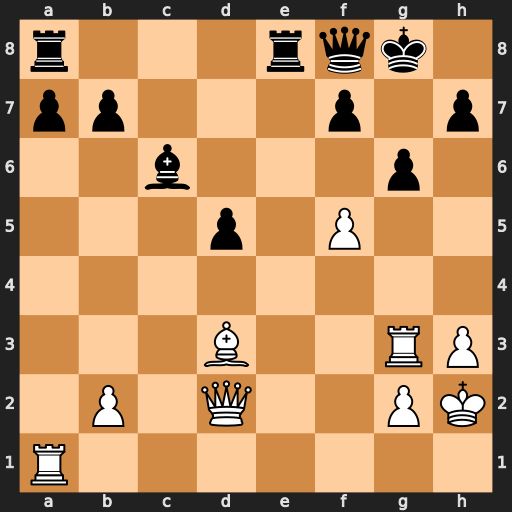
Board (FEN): r3rqk1/pp3p1p/2b3p1/3p1P2/8/3B2RP/1P1Q2PK/R7
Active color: w
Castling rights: -
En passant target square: -
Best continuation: fxg6 fxg6 Bxg6 hxg6 Rxg6+ Kh7 Qg5 Re5 Qxe5 Kxg6 Ra3